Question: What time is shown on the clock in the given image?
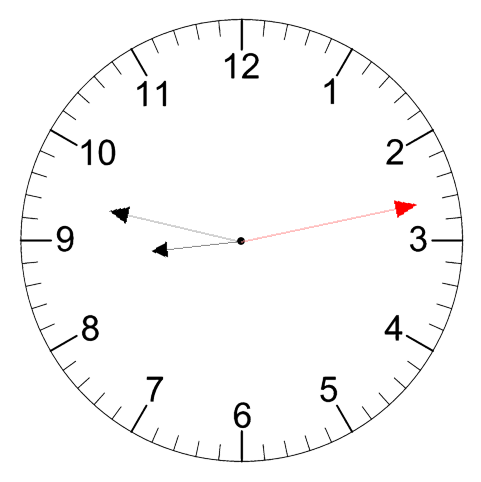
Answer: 08:47:13